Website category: university
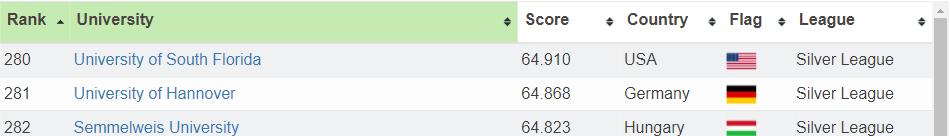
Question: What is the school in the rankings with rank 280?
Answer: University of South Florida

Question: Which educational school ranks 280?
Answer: University of South Florida

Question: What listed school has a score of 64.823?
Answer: Semmelweis University

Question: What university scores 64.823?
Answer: Semmelweis University

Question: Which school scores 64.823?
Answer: Semmelweis University

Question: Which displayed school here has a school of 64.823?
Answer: Semmelweis University

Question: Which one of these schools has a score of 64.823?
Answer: Semmelweis University

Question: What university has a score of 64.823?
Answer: Semmelweis University

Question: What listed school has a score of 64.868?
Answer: University of Hannover

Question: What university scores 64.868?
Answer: University of Hannover

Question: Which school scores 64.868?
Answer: University of Hannover

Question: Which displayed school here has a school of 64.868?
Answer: University of Hannover

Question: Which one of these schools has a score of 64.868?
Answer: University of Hannover

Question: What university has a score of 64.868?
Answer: University of Hannover

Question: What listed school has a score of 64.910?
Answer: University of South Florida

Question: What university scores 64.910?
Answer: University of South Florida

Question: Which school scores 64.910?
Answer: University of South Florida

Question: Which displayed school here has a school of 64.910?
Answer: University of South Florida

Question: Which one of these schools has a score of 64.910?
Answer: University of South Florida

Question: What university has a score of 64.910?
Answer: University of South Florida

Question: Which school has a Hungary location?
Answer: Semmelweis University

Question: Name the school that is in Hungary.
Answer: Semmelweis University

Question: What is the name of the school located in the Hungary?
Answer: Semmelweis University

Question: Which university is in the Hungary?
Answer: Semmelweis University

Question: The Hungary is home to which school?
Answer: Semmelweis University

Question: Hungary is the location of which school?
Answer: Semmelweis University

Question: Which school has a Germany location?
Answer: University of Hannover

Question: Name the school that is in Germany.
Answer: University of Hannover

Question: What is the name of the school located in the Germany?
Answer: University of Hannover

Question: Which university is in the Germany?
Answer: University of Hannover

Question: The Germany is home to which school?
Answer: University of Hannover

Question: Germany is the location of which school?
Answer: University of Hannover

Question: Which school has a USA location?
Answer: University of South Florida

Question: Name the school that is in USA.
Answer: University of South Florida

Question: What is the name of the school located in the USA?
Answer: University of South Florida

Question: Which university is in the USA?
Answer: University of South Florida

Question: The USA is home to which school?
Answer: University of South Florida

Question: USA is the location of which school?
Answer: University of South Florida